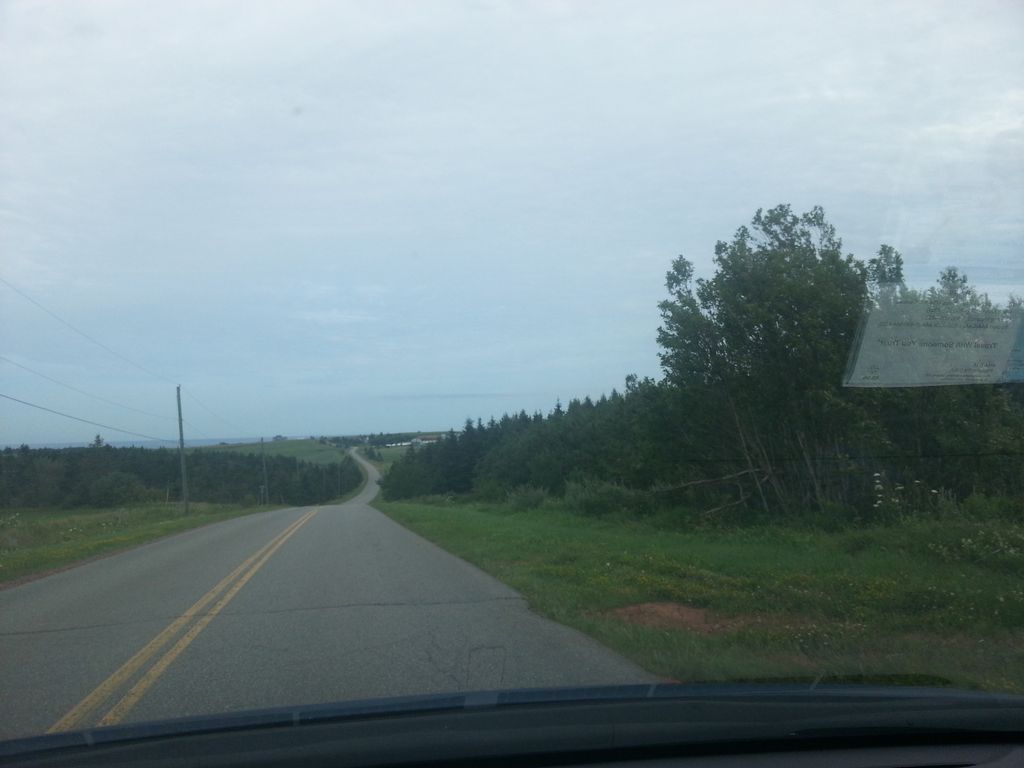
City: charlottetown